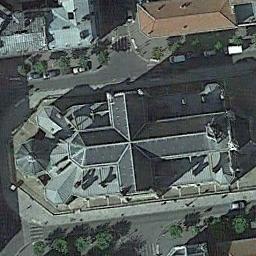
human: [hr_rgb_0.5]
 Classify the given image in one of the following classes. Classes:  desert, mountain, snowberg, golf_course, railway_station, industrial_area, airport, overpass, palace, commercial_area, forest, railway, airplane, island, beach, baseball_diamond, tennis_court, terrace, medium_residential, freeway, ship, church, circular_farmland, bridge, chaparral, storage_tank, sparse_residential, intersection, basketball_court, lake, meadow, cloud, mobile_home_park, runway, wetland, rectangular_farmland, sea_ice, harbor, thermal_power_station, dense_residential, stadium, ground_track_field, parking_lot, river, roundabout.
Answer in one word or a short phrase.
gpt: church